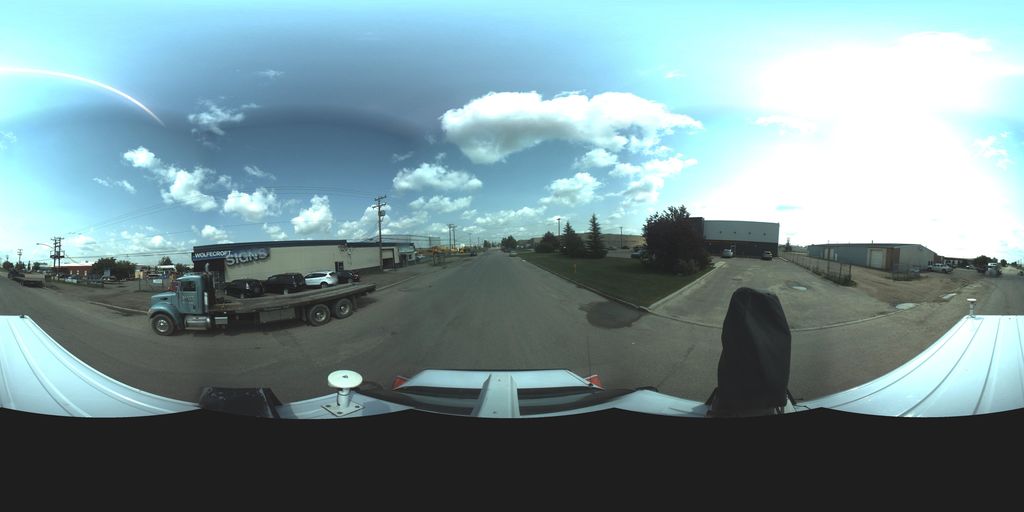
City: saskatoon